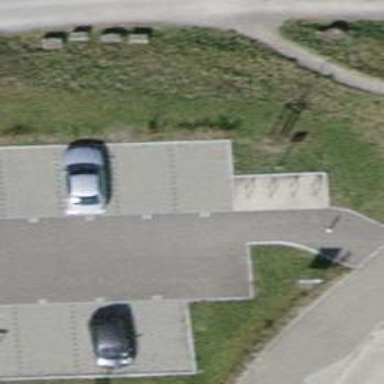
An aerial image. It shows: Bicycle parking area with stands available.